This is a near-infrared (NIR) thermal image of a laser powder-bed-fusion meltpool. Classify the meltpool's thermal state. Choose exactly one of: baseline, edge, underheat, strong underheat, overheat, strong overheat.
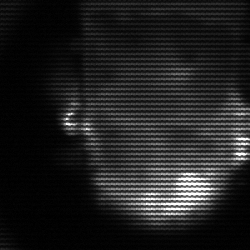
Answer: baseline